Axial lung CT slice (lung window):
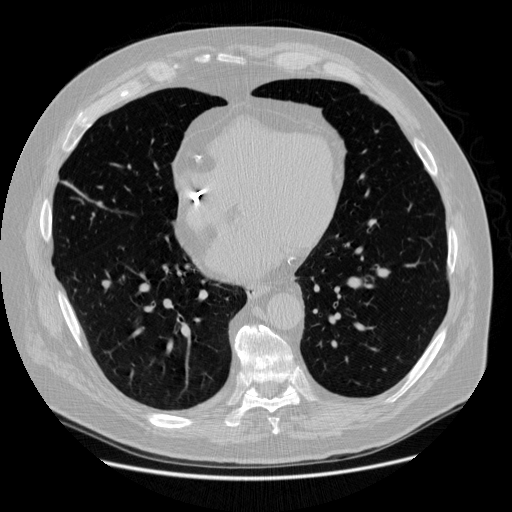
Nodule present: no